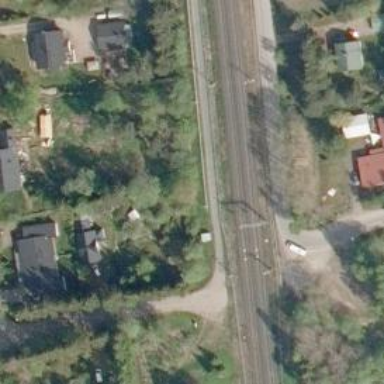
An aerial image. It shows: Railway with continuous electrified contact line.